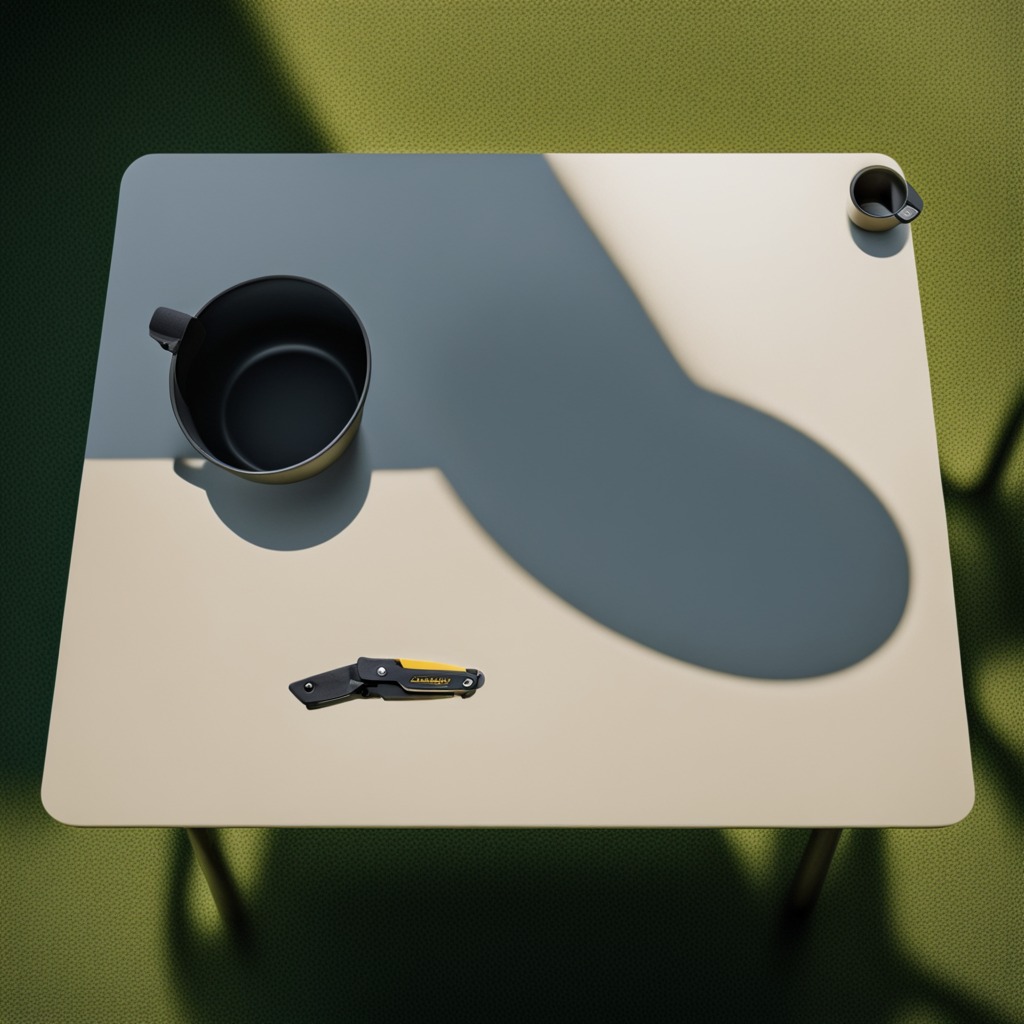
A utility knife is lying on a clean utility table in a temporary outdoor tool station afternoon light present textured surface